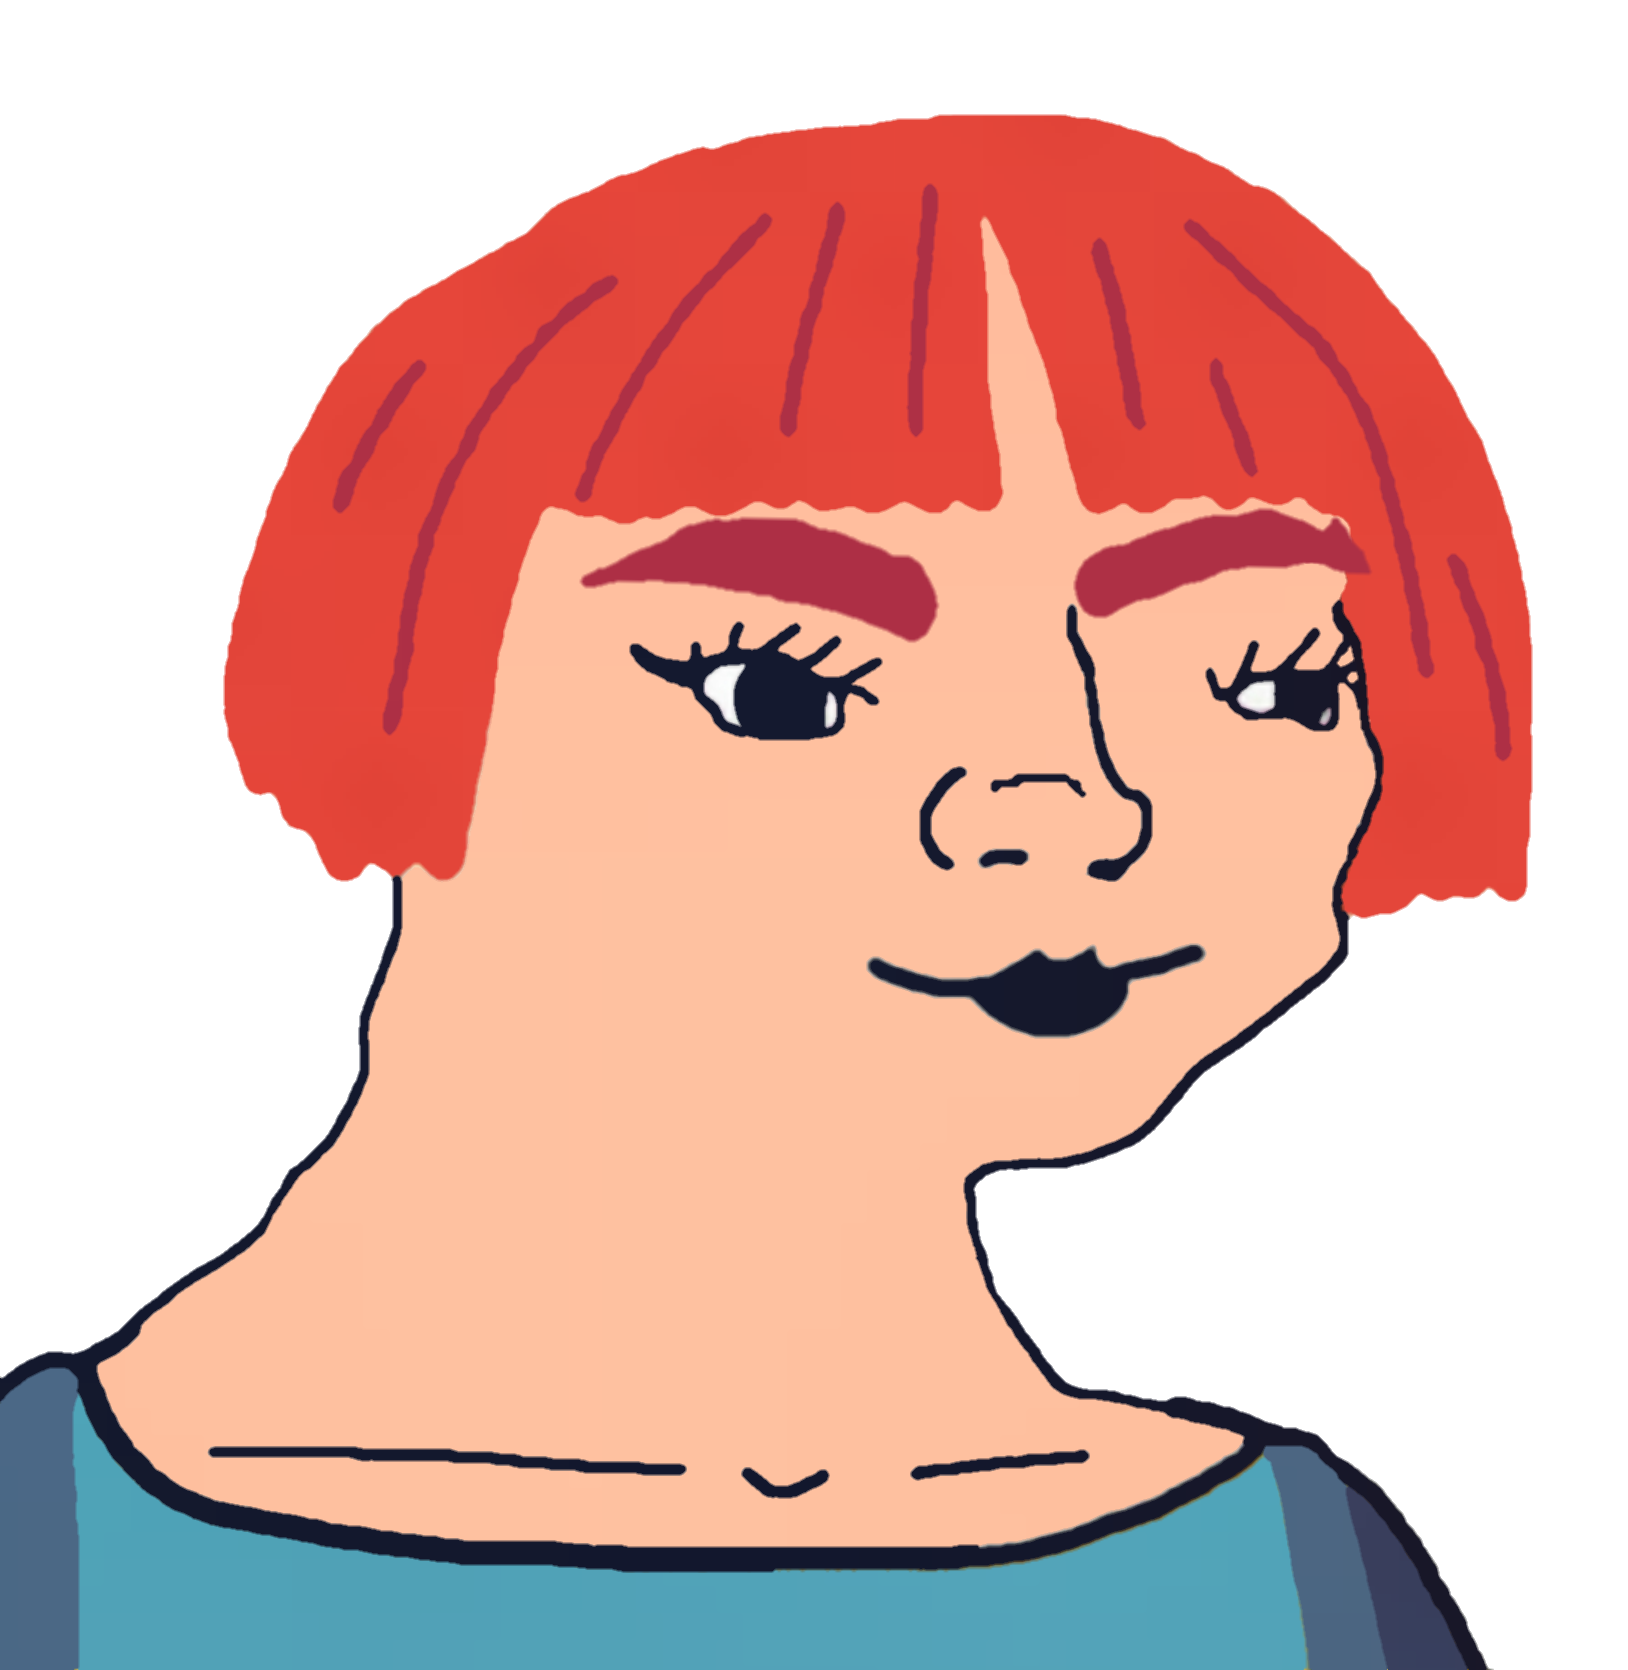
Label: 5_Arthoe